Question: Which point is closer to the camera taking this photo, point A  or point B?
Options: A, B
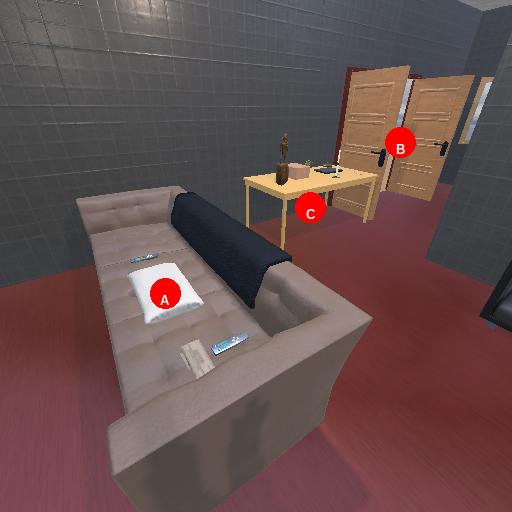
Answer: A